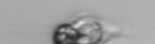
Label: Mesodinium